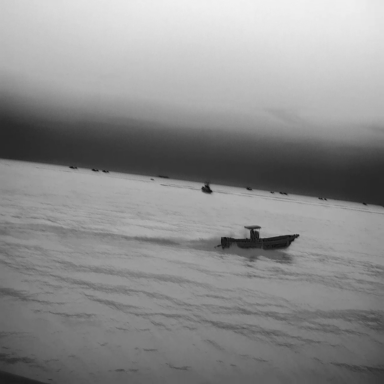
There are two objects shown in the infrared image, including a canoe, and a sailboat.